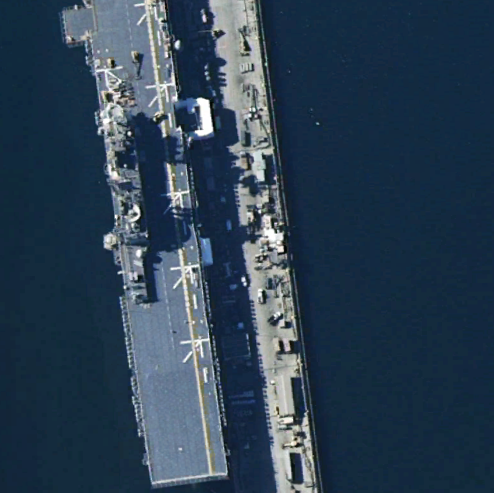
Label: assault